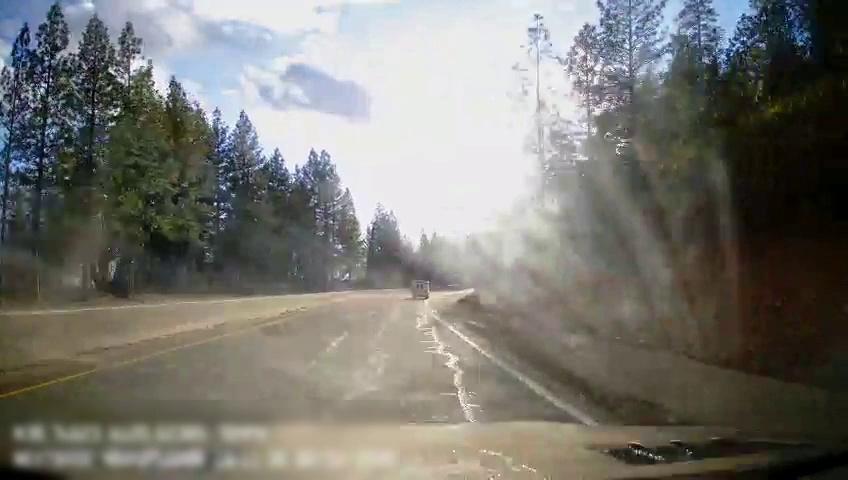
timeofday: Day
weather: Sunny
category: Drivable Space
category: Vehicles | Van
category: Lanes | Alternate Lane
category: Lanes | Current Lane
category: Lanes | Alternate Lane